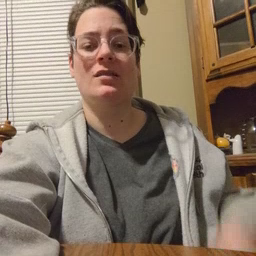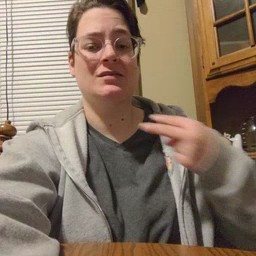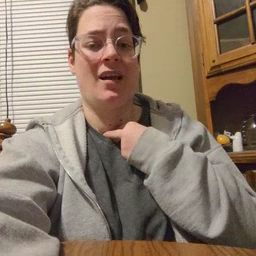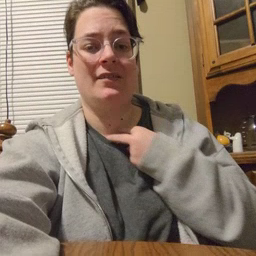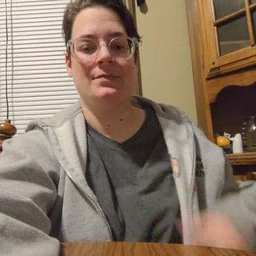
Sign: stuck